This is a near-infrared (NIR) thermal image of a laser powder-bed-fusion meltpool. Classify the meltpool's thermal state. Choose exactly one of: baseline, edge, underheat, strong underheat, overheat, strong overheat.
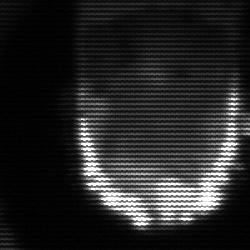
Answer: baseline